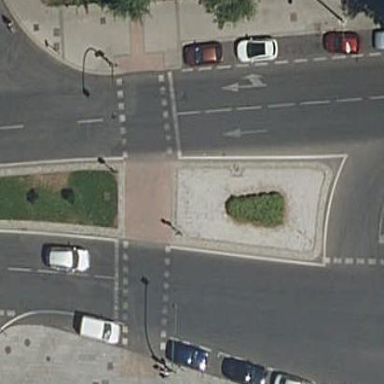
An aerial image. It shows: Kerb barrier.